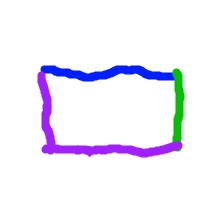
Shape: rectangle